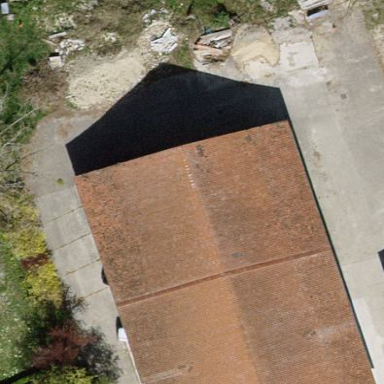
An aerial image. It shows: Farm auxiliary building.